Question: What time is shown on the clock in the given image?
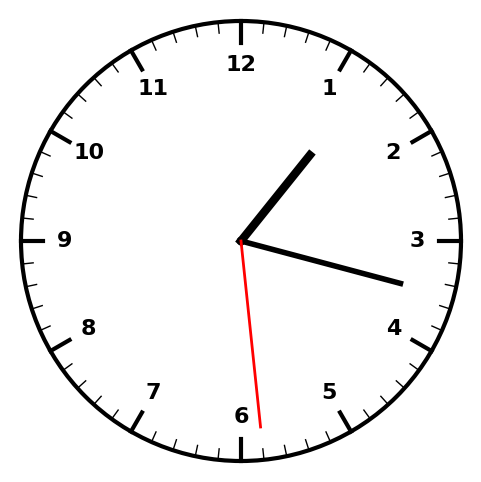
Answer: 01:17:29